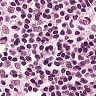
Metastatic tissue present: no